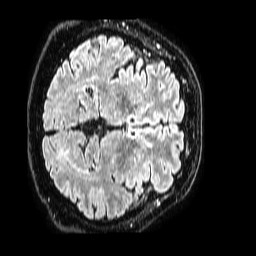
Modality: FLAIR
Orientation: axial
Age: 59
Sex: male
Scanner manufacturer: philips
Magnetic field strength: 1.5 T
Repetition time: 4.8 s
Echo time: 0.3 s